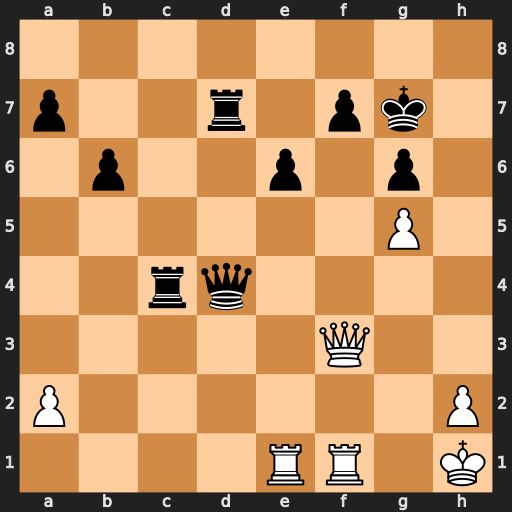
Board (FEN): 8/p2r1pk1/1p2p1p1/6P1/2rq4/5Q2/P6P/4RR1K
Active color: w
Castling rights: -
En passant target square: -
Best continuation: Rd1 Qxd1 Rxd1 Rxd1+ Qxd1